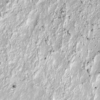
Label: not_dusty